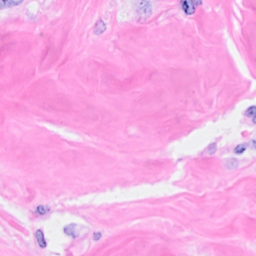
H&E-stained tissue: Breast